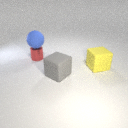
large yellow rubber cube to the right of large gray rubber cube